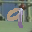
Label: 9